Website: lowes
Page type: customer-info-address
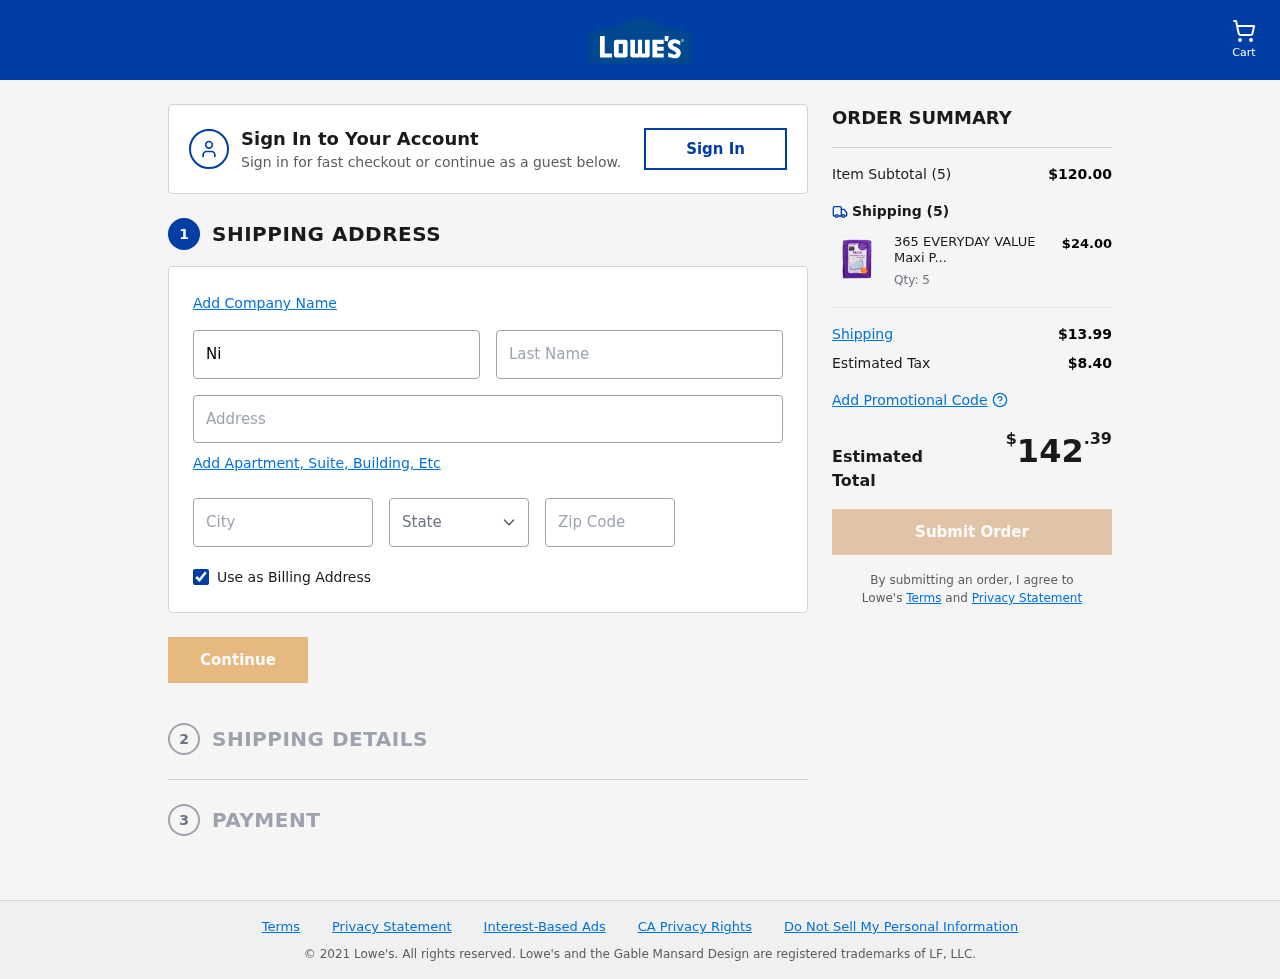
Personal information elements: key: PII_CITY
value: Trevinobury
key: PII_FIRSTNAME
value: Nicholas
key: PII_LASTNAME
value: Holmes
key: PII_POSTCODE
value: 92952
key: PII_STATE_ABBR
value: VA
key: PII_STREET
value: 75576 Dana Villages
Product elements: key: PRODUCT1_NAME
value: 365 EVERYDAY VALUE Maxi Pad Overnight, 14 CT
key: PRODUCT1_PRICE
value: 24
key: PRODUCT1_QUANTITY
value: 5
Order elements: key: ORDER_NUM_ITEMS
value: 5
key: ORDER_SUBTOTAL
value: $120.00
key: ORDER_NUM_ITEMS2
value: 5
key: ORDER_SHIPPING_COST
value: $13.99
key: ORDER_TAX
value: $8.40
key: ORDER_TOTAL
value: $142.39